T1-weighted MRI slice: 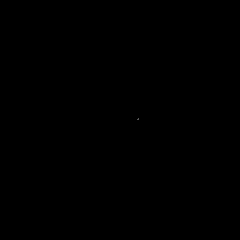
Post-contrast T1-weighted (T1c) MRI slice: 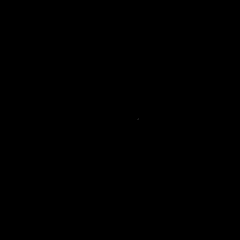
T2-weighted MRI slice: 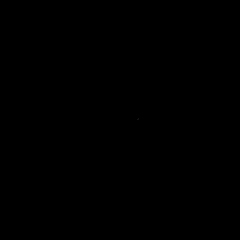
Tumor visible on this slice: no